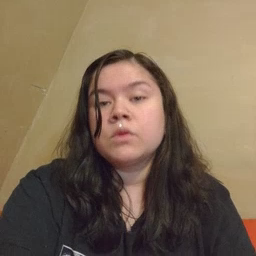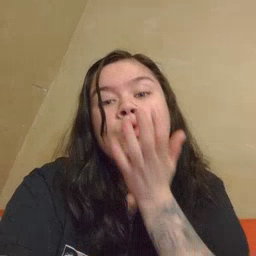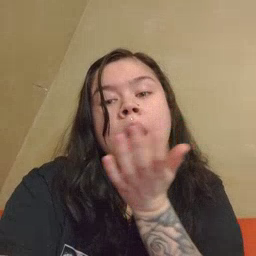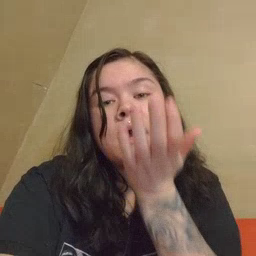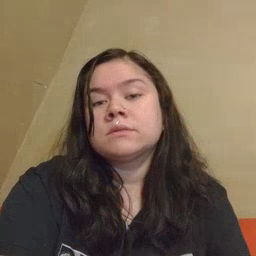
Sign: grass